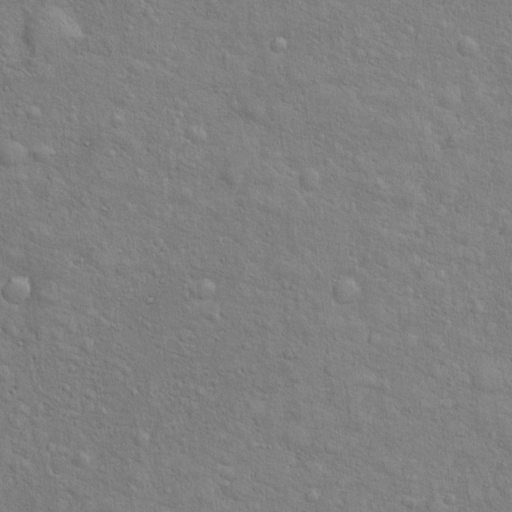
Classes present: Background